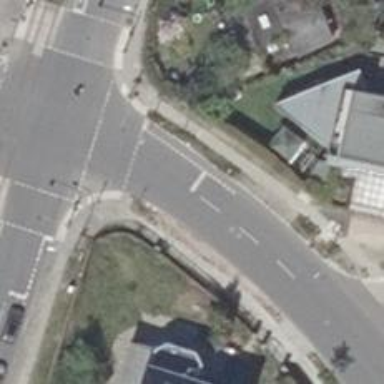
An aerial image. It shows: Road with traffic signals for signaling.